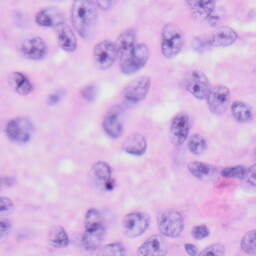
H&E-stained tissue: Skin